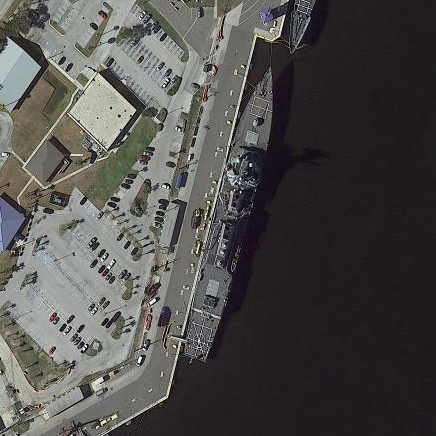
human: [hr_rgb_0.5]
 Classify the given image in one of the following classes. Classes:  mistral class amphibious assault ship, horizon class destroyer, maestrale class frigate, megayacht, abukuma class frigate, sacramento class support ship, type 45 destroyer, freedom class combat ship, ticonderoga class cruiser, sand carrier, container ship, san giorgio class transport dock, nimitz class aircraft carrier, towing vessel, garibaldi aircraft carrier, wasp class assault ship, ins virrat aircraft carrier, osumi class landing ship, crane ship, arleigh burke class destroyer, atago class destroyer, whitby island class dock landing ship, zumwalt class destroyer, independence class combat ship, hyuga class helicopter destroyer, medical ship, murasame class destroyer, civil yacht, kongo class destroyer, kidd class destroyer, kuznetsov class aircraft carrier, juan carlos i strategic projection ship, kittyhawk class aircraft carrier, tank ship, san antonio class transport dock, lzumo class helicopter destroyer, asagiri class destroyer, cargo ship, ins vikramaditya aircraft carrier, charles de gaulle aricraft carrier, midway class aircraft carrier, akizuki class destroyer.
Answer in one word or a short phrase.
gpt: Arleigh Burke class destroyer